Brain MRI, t2w sequence, axial 2D slice.
Patient: age 43, sex F, weight 95 kg, height 1.95 m
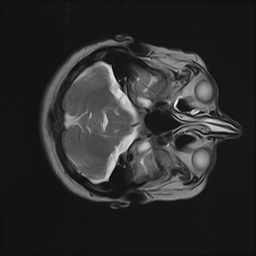